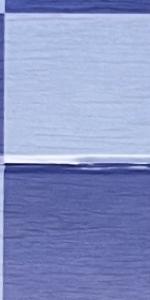
Label: Empty